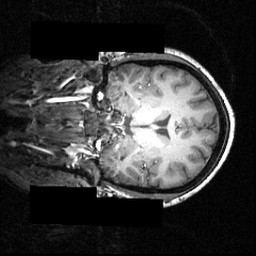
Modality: T1w
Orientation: coronal
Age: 26
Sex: female
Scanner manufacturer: siemens
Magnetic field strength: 3.951 T
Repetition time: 1.5 s
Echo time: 0.00335 s